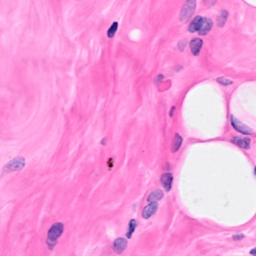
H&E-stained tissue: Breast